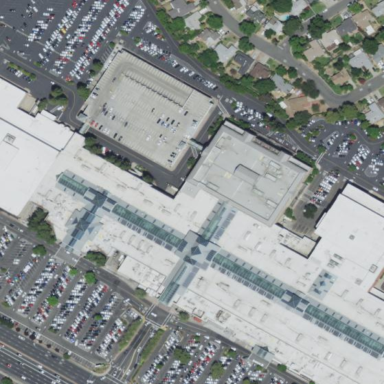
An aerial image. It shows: Retail building which is mall.